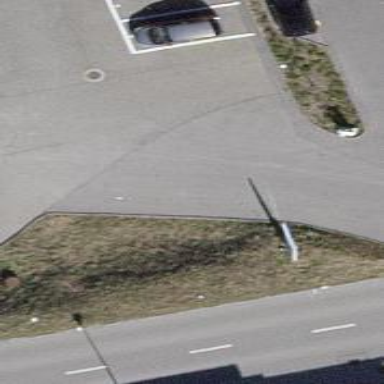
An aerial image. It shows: Road serving as parking aisle.